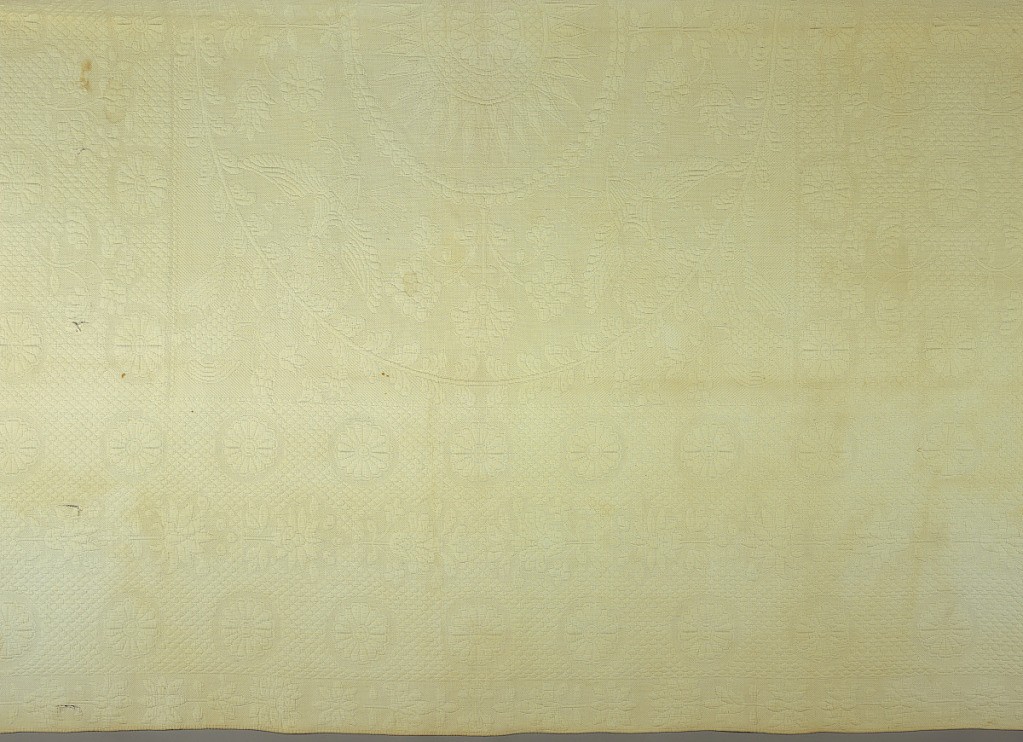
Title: Bedcover
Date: ca. 1850
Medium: cotton Technique: machine quilted
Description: White quilted bedcover in an allover rosette design. In the center, a large circular pattern of a rayed sun. At four points around the circle are four American eagles with shields and arrows.